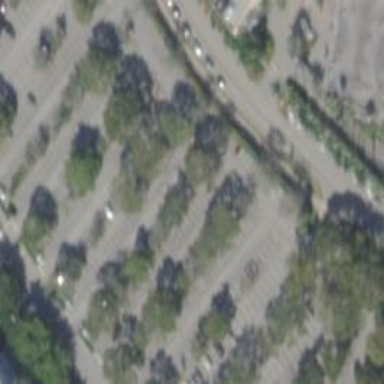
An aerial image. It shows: Street-side parking area with parallel orientation. The surface is asphalt.